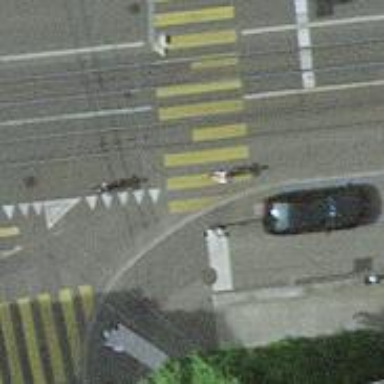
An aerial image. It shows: Kerb serving as barrier.